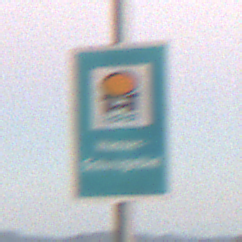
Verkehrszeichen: Wasserschutzgebiet
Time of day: SunriseSunset
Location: Outdoor (Nature)
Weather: Clear
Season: NotSpecified
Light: Natural